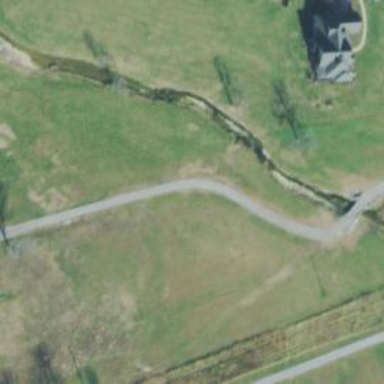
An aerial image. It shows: Driveway.